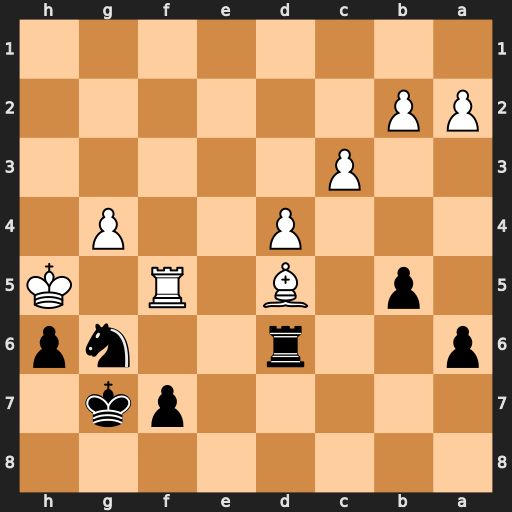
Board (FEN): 8/5pk1/p2r2np/1p1B1R1K/3P2P1/2P5/PP6/8
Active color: b
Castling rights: -
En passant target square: -
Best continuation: Rxd5 Rxd5 Nf4+ Kh4 Nxd5